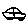
Label: car